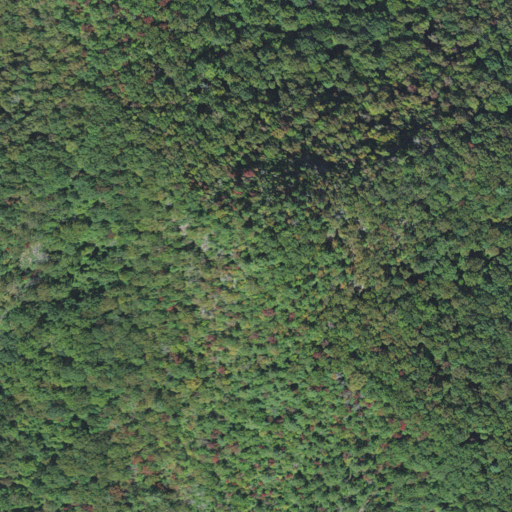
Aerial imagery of mountain in North Carolina named Pine Knob containing mixed forest and deciduous forest